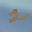
Label: 2